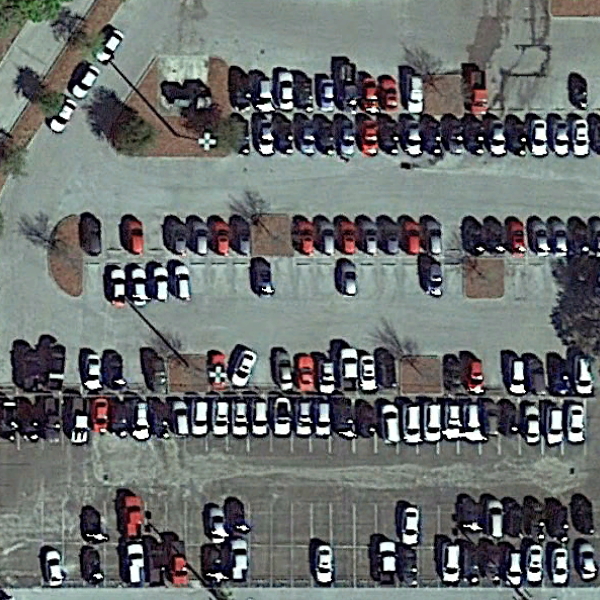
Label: Parking